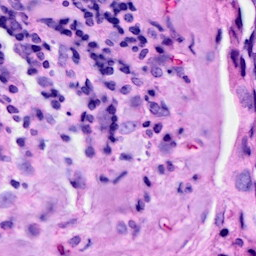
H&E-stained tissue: Breast